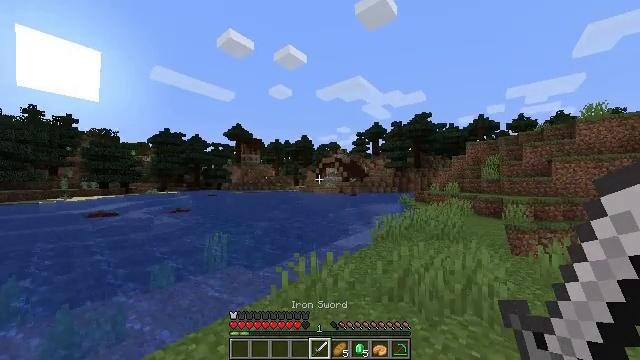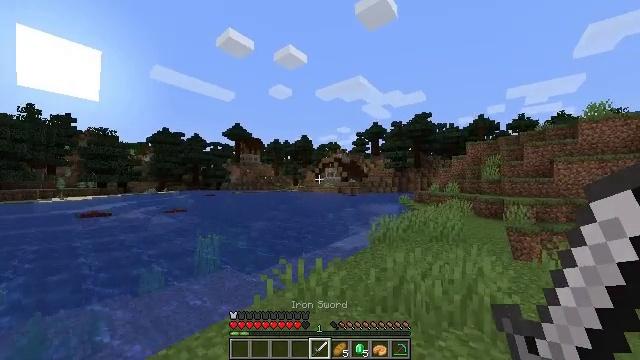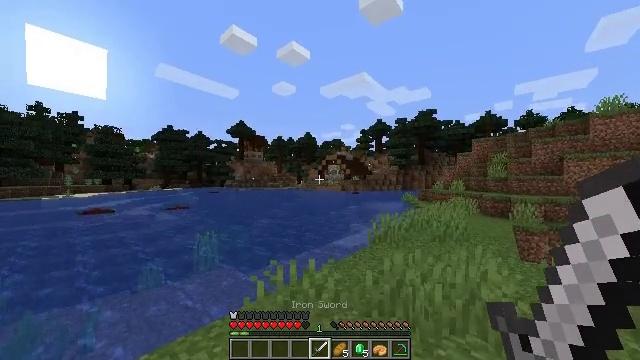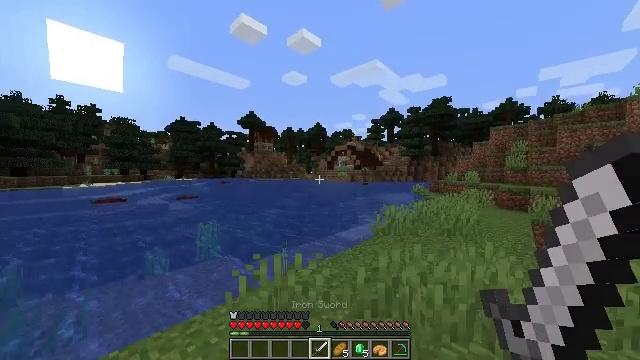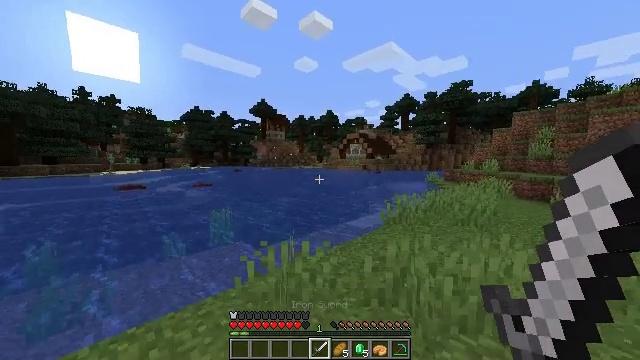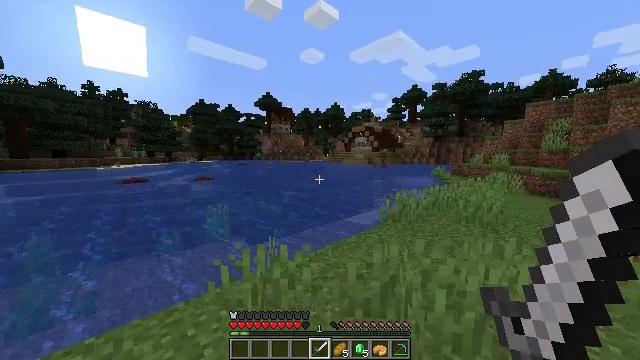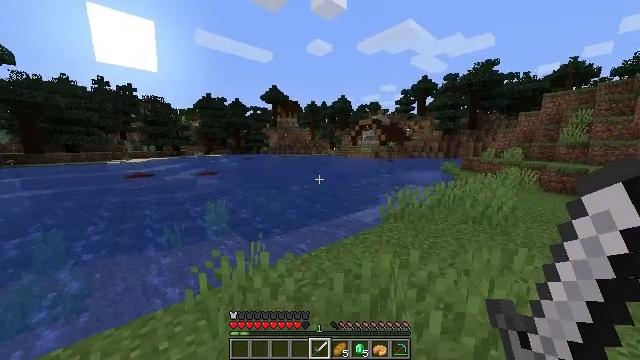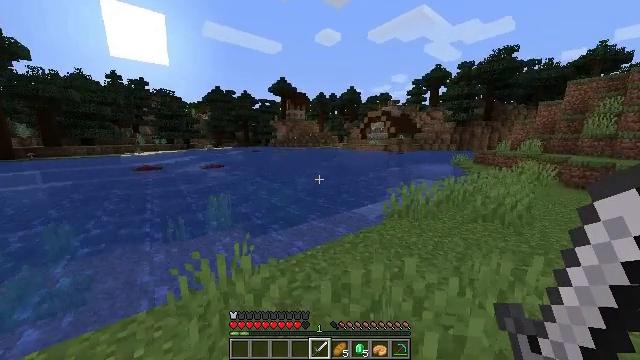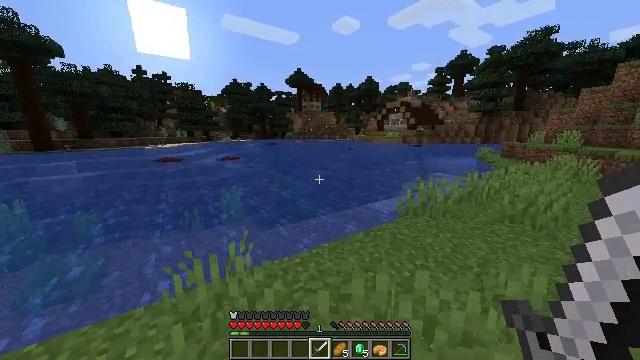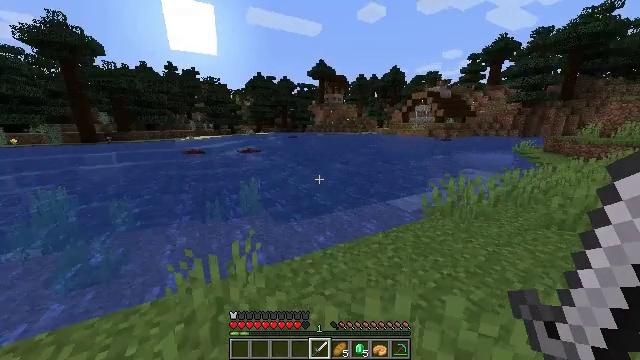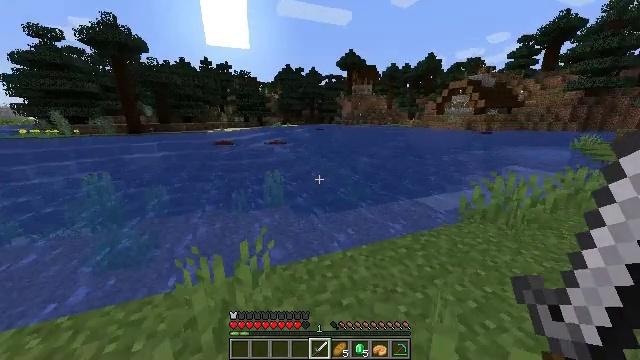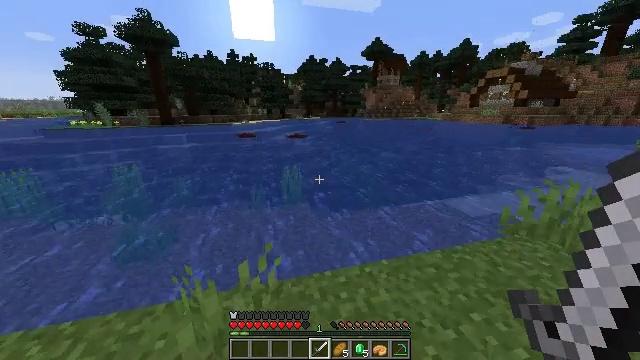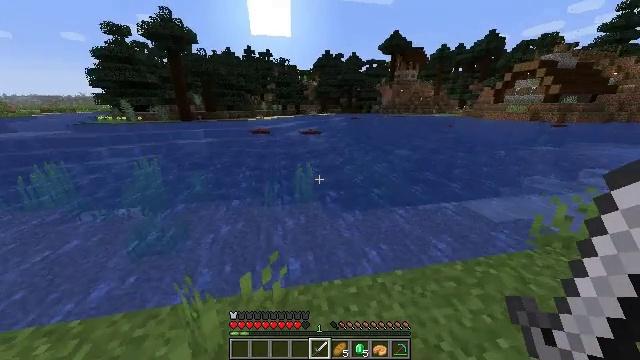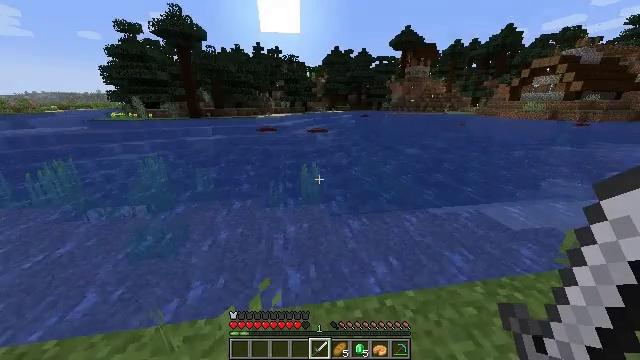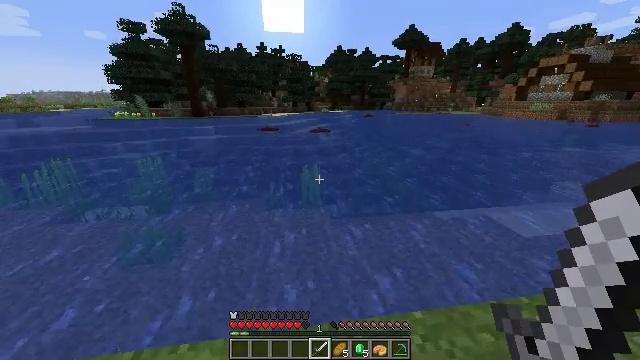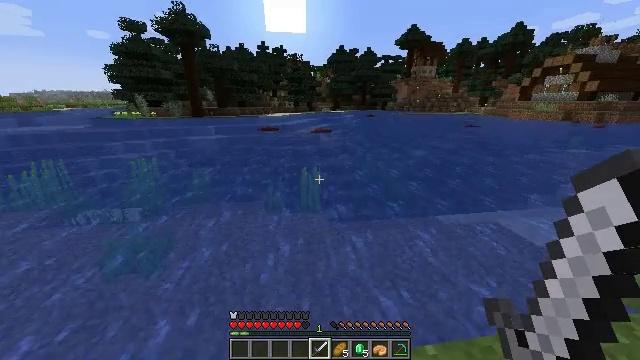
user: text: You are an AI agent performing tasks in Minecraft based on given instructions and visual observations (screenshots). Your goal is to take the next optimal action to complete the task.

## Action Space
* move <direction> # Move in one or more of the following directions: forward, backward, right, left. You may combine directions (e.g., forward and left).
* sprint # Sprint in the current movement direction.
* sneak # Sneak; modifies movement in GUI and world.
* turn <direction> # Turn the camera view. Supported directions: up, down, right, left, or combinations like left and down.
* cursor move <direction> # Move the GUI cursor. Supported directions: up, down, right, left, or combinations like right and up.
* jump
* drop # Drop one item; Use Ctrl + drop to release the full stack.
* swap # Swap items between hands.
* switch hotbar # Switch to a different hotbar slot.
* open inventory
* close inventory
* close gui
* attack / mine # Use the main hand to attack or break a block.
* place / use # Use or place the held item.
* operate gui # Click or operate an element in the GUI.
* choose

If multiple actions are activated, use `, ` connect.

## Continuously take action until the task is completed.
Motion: motion action
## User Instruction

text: Hunt fish.
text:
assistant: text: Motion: move forward and move right
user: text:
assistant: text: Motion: move forward and move right, turn left
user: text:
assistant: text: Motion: move forward and move right, turn left and down
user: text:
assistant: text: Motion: move forward and move right, turn left and down
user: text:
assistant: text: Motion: move forward and move right, turn left and down
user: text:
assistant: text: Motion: move forward and move right, turn left and down
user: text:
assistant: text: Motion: move forward and move right, turn left and down
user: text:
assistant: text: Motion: move forward, turn left and down
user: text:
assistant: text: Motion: move forward, turn left and down
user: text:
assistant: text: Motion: move forward, turn left and down
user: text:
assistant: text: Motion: move forward, turn left and down
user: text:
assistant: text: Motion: move forward, turn left
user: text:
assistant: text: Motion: move forward, turn left
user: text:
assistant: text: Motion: move forward
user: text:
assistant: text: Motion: move forward
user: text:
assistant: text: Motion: move forward
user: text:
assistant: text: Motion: move forward
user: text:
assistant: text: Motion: move forward, jump
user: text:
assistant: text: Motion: move forward, jump
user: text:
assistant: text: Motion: move forward, jump
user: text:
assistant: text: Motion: move forward, jump
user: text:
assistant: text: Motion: move forward, jump
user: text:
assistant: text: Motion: move forward, jump
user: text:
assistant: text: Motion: move forward, jump
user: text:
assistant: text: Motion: move forward, jump
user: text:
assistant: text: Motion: move forward, jump
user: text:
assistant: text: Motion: move forward, jump
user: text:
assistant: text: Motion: move forward, jump
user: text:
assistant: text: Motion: move forward, jump
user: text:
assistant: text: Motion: move forward, jump